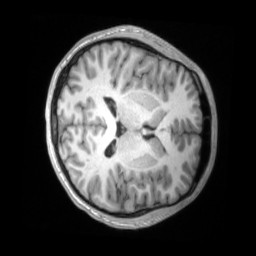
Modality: T1w
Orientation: axial
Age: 20
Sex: male
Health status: ill
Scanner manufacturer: siemens
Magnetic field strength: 3 T
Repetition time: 2.2 s
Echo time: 0.00157 s